Question: I am new both to AngularJS and SVG so if i am doing something terribly wrong i apologize.
I am trying to create an SVG pattern with AngularJS:
Code fiddle:
<URL>
Template:
'''
<svg width="100%" height="100%" xmlns="http://www.w3.org/2000/svg">
<defs>
<pattern id="grid" width="{{cubeWidth}}" height="{{cubeHeight}}" patternUnits="userSpaceOnUse">
<path d="M 0 0 L 0 {{cubeHeight}}" fill="none" stroke="gray" stroke-width="1" stroke-opacity="0.5"/>
<path d="M 0 0 L {{cubeWidth}} 0" fill="none" stroke="gray" stroke-width="1" stroke-opacity="0.5"/>
<!--<rect width="80" height="80" stroke="red" stroke-width="20" stroke-opacity="0.5" fill="white"/>-->
</pattern>
</defs>
<rect width="100%" height="100%" fill="url(#grid)"/>
</svg>
'''
Controller:
'''
'use strict';
angular.module('gridifyApp')
.controller('MainCtrl', function ($scope) {
var docWidth = document.width;
var columns = 12;
var cubeWidth = docWidth / columns;
var cubeHeight = 44;
$scope.cubeWidth = cubeWidth;
$scope.cubeHeight = cubeHeight;
});
'''
It seems to work and yet I get a console error:

Any ideas why?
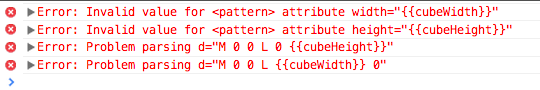
Answer: The problem is svg is being parsed before angular is able to do anything so the value with double curly braces is invalid before angular gets to it. Angular's team has added a way to define some kind of "delayed binding". You can use it by prefixing desired attribute with 'ng-attr-'. It waits untill the binding evaluation is valid and adds real attribute with proper value.
In your case it would be:
'''
<svg width="100%" height="100%" xmlns="http://www.w3.org/2000/svg">
<defs>
<pattern id="grid" ng-attr-width="{{cubeWidth}}" ng-attr-height="{{cubeHeight}}" patternUnits="userSpaceOnUse">
<path ng-attr-d="M 0 0 L 0 {{cubeHeight}}" fill="none" stroke="gray" stroke-width="1" stroke-opacity="0.5"/>
<path ng-attr-d="M 0 0 L {{cubeWidth}} 0" fill="none" stroke="gray" stroke-width="1" stroke-opacity="0.5"/>
<!--<rect width="80" height="80" stroke="red" stroke-width="20" stroke-opacity="0.5" fill="white"/>-->
</pattern>
</defs>
<rect width="100%" height="100%" fill="url(#grid)"/>
</svg>
'''
There should be no errors anymore. Remember to update your angular version.